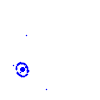
Particle: pion